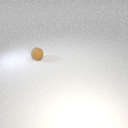
small brown rubber sphere